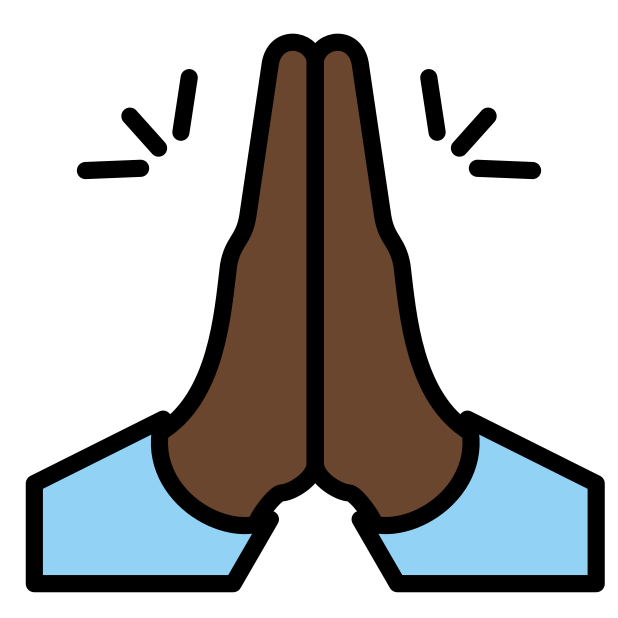
palms up together: dark skin tone